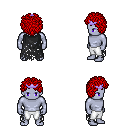
a pixel art fantasy rpg character, male body template, dark elf, purple skin, black tattered cape, white pants, red curly afro hairstyle, purple tiara, four views (front, back, left, right), 2x2 character sprite sheet, small pixel art, hard edges, no anti-aliasing